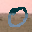
Label: 0